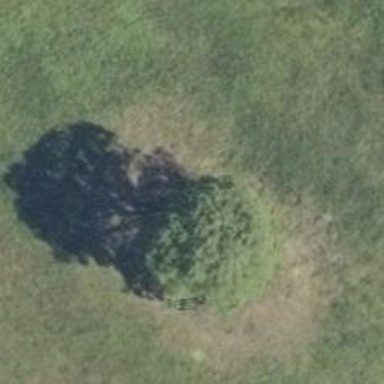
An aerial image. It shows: Deciduous tree with broadleaved leaves.